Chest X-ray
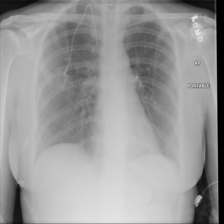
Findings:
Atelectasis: negative
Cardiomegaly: negative
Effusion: negative
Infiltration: negative
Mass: negative
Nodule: negative
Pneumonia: negative
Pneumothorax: negative
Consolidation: negative
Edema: negative
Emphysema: negative
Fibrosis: negative
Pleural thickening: negative
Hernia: negative